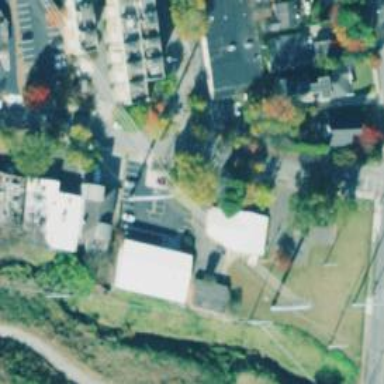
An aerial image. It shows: Veterinary facility.